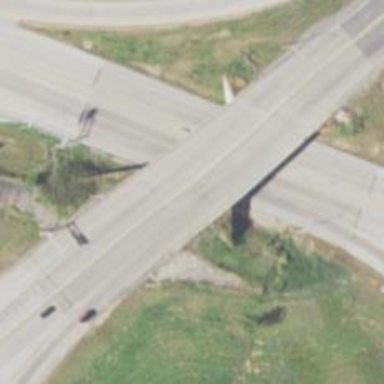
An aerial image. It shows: Bridge on trunk expressway.